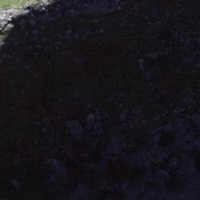
EUNIS habitat code: 23
Species observed at this site:
Hieracium villosum